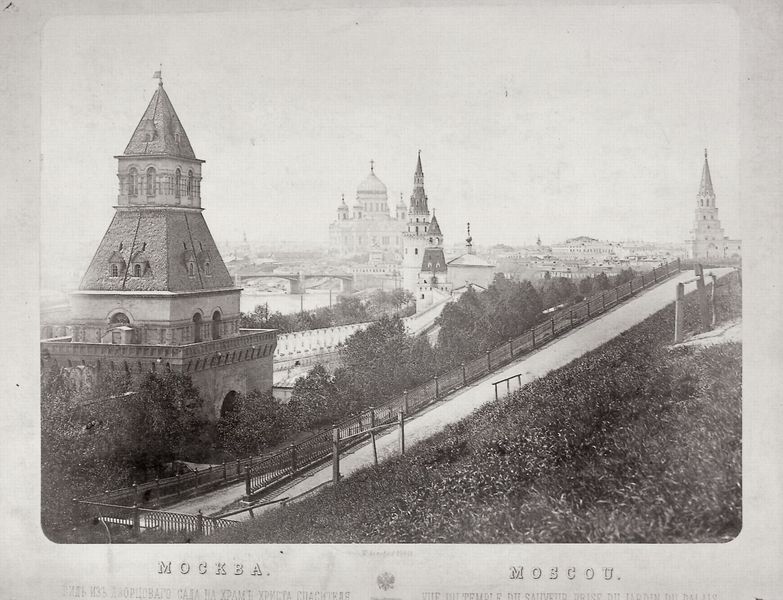
Titel: Moskau, Blick vom Schlosspark auf die Christi-Erlöserkathedrale, im Vordergrund einer der Mauertürme des Kreml
Künstler: Kiriakov Fotostudio
Schlagwörter: baum, berg, gemälde, himmel, wasser, bäume, fluss, kirchturm, landschaft, stadt, braun, fenster, grau, schwarz, strasse, weiss, zeichnung, ausblick, blick, gebäude, gras, park, schloss, weg, wiese, zaun, architektur, spitze, horizont, häuser, brücke, gewässer, gitter, kirche, turm, garten, balkon, schrift, ansicht, ort, türen, fahne, russland, dächer, mauer, allee, nebel, zäune, kuppel, metall, geländer, tor, zinnen, unscharf, foto, fotografie, kirchen, photographie, stadtansicht, umgang, kuppeln, moschee, türme, zwiebelturm, zwiebeltürme, kreml, festung, schwarzweiss, buchstaben, moskau, kathedrale, photo, karte, kapelle, stadtmauer, anfahrt, fähnchen, postkarte, fotographie, brücken, budapest, ansichtskarte, überblick, erlöserkirche, statd, nach unten, sowjetunion, blick auf kreml, fluss moskwa, kupperl, moldau, moscwa, moskva, st. basilius, standt, mockba, mockea